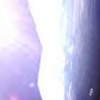
Label: sunburn